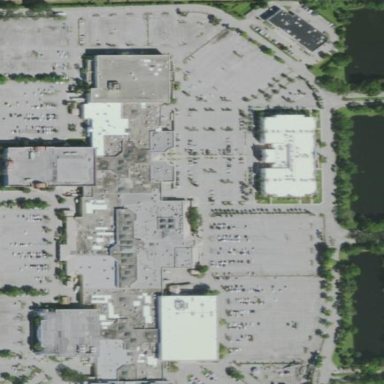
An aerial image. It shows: Retail area categorized as shopping mall.